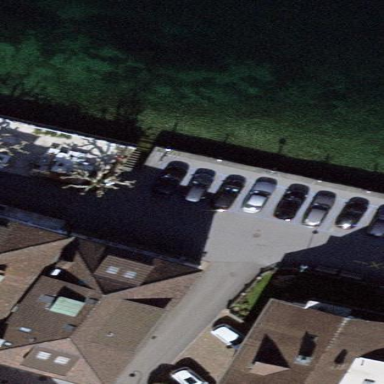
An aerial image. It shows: Street-side parking area.